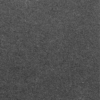
Label: dusty